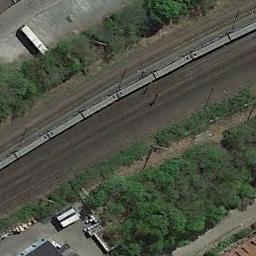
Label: railway